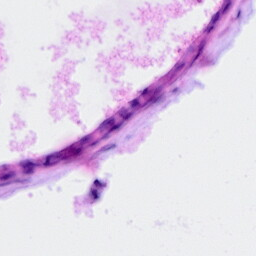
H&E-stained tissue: Ovarian